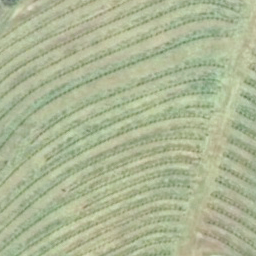
Label: agricultural